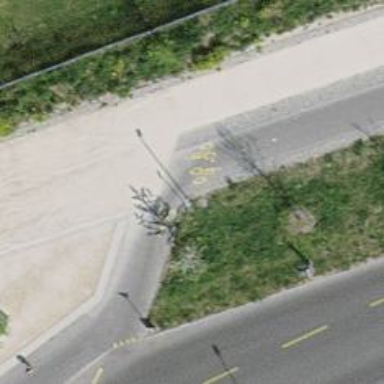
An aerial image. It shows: Asphalt cycleway with adjacent asphalt footway.